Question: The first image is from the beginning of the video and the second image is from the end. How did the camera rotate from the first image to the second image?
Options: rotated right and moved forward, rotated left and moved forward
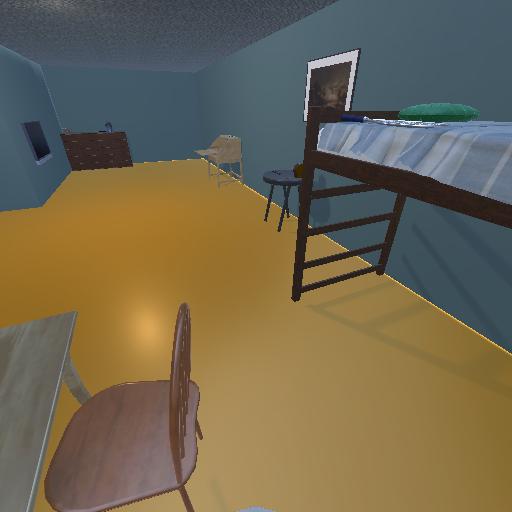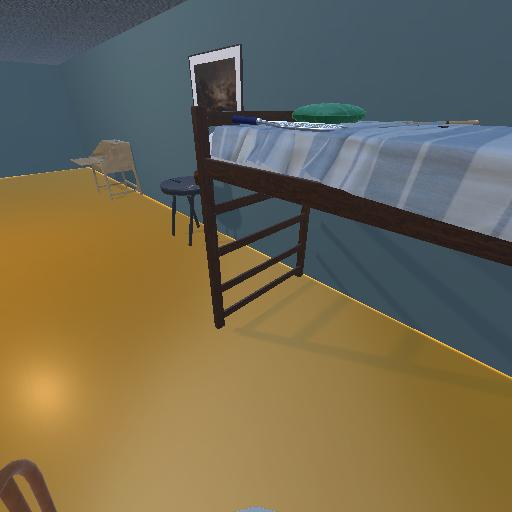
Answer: rotated right and moved forward